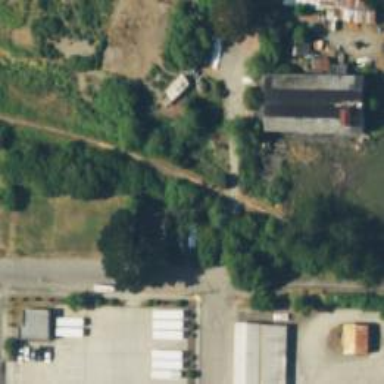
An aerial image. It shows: Abandoned railway.